Question: I'm using 'Sublime Text 2' and the Color Scheme is 'iPlastic'. How can i change the followings:
- - -
I showed as the Screenshot below. I believe/hope i need to modify the 'iPlastic.tmTheme' file. But for those certain things above, i don't know what tags to add.
Thanks!

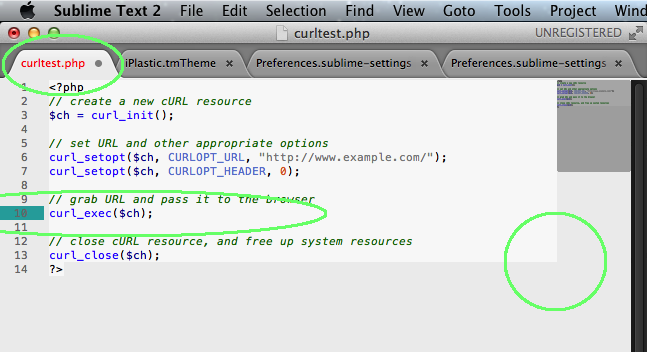
Answer: To change current tabs font color, you have to find '"class": "tab_label"' elements in your '.sublime-theme', and modify or add an '"fg"'. Something like this:
'''
{
"class": "tab_label",
"parents": [{"class": "tab_control", "attributes": ["selected"]}],
"fg": [255, 0, 0]
}
'''
(If you didn't set any custom theme, the default is 'Packages/Theme - Default/Default.sublime-theme').
To highlight current line, you have to set
'''
"highlight_line": true
'''
in your 'Settings - User'.
To change the background color of , you have to add something like this:
'''
<dict>
<key>name</key>
<string>Source base background</string>
<key>scope</key>
<string>text,source</string>
<key>settings</key>
<dict>
<key>background</key>
<string>#FFFFFF</string>
</dict>
</dict>
'''
to your '.tmTheme' color scheme. Of course you should change '#FFFFFF' color to whatever you need.